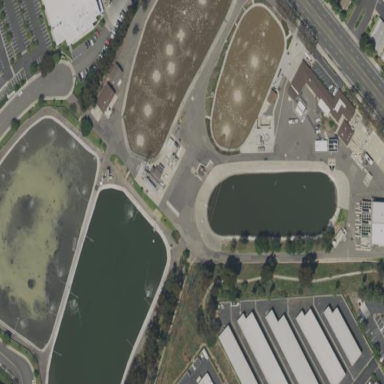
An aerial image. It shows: Wastewater plant.